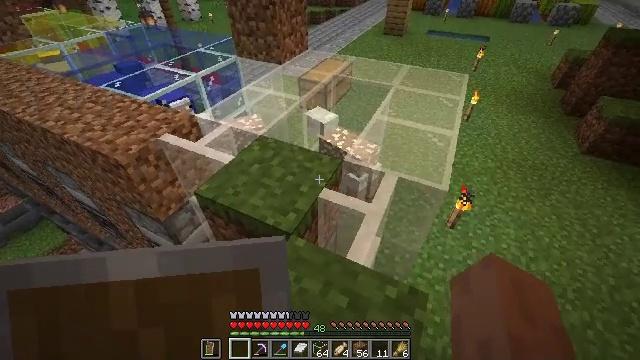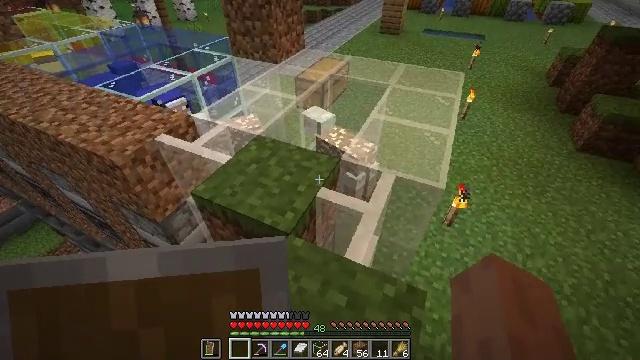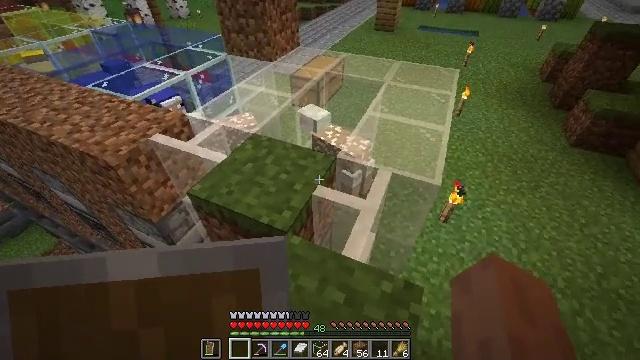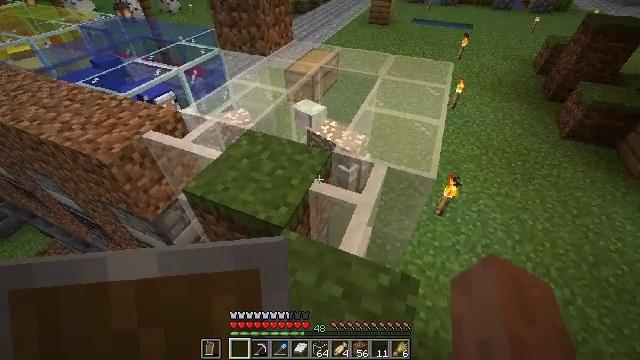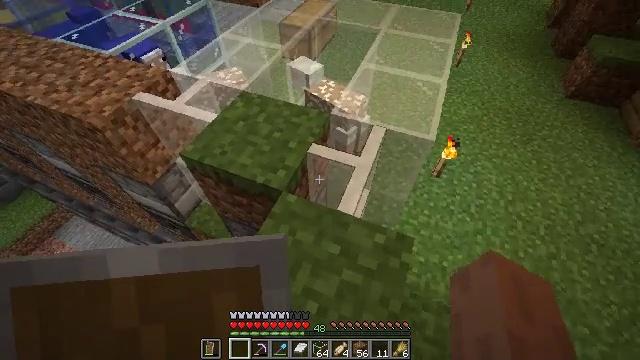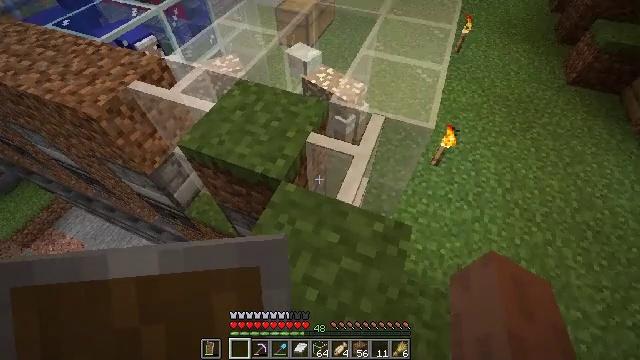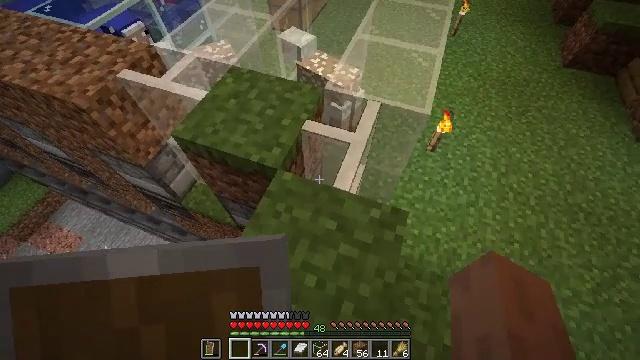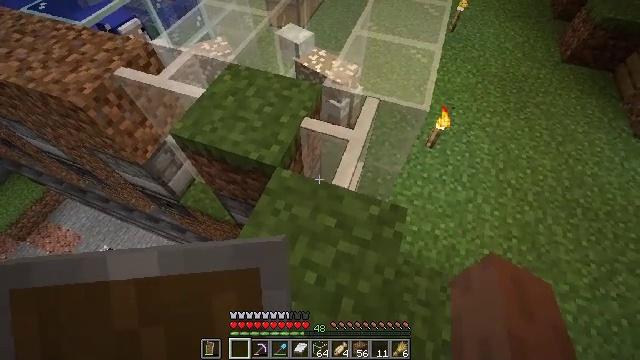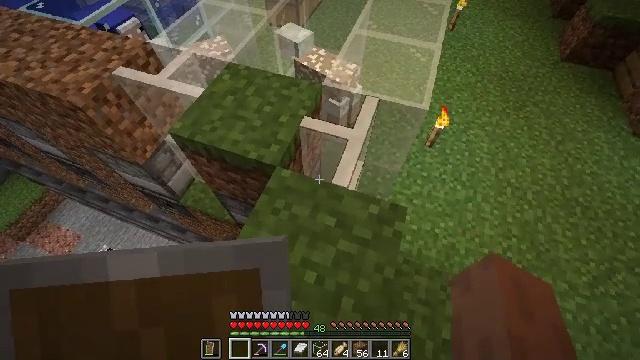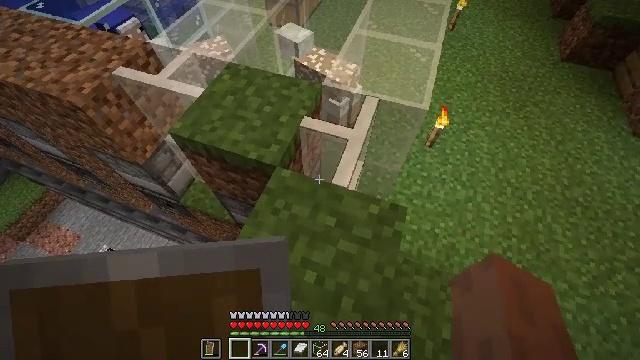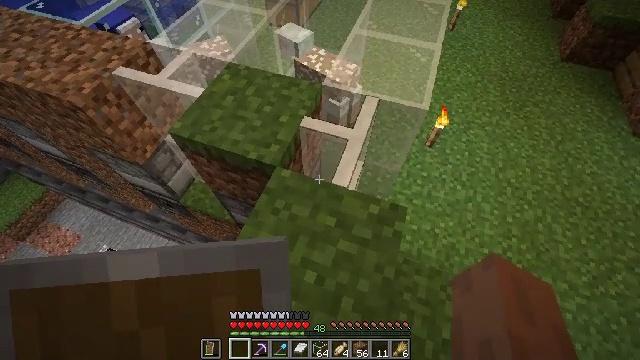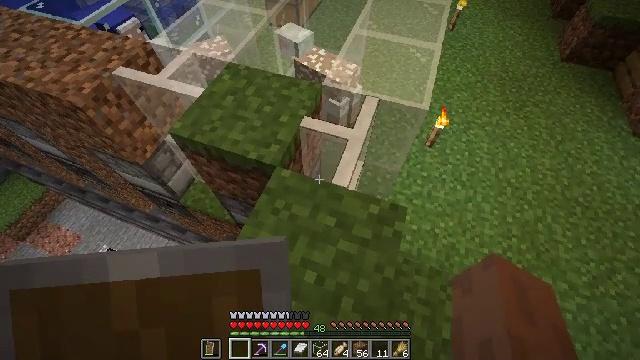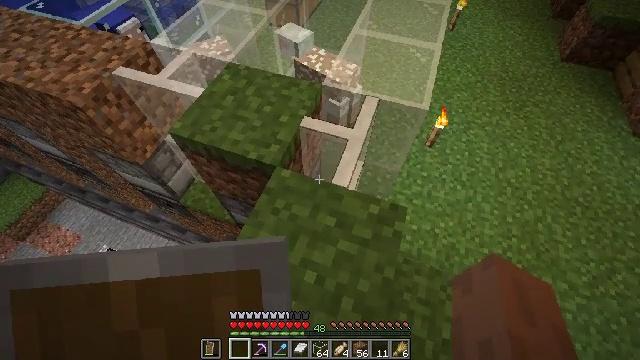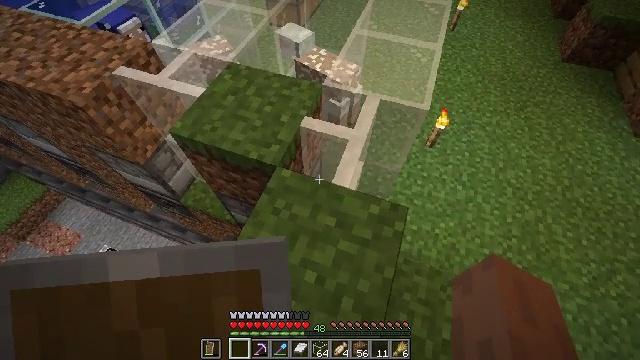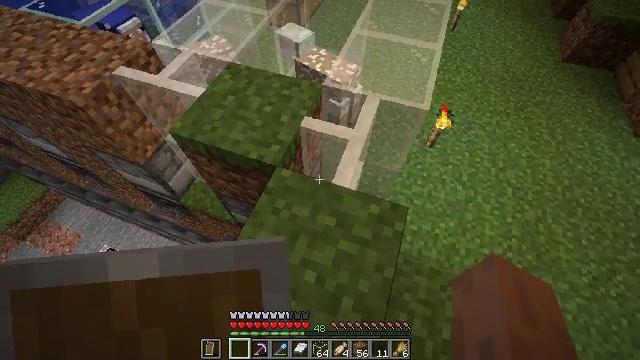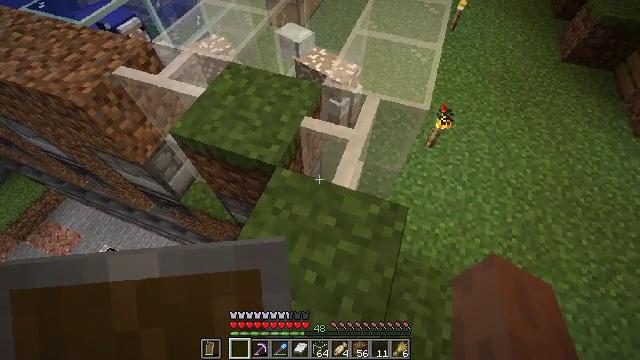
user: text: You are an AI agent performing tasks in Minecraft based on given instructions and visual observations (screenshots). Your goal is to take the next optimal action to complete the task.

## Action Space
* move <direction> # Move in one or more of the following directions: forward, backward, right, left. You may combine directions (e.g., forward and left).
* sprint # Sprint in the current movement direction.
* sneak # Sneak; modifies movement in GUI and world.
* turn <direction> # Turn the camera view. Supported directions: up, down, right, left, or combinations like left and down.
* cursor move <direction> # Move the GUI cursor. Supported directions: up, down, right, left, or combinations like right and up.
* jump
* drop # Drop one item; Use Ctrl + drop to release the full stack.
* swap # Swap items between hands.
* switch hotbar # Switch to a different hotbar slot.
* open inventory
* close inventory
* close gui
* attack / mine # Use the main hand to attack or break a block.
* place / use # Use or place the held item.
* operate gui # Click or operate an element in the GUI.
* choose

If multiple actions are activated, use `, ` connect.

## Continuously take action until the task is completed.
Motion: motion action
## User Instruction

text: Mine white stained glass pane from a window.
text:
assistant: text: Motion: no_op
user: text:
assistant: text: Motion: turn right
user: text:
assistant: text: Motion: turn right and down
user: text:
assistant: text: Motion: turn down
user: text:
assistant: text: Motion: turn down
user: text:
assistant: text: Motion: turn right and down
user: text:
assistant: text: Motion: no_op
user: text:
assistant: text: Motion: no_op
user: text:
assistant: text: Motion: no_op
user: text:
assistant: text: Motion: no_op
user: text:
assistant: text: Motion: no_op
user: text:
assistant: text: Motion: no_op
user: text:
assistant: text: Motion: no_op
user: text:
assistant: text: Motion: no_op
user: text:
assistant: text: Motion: no_op
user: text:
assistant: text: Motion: no_op
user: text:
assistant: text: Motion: no_op
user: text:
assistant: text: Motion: no_op
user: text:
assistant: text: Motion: no_op
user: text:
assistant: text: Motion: no_op
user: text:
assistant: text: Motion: no_op
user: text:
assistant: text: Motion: no_op
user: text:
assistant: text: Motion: no_op
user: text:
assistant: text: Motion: no_op
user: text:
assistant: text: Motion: no_op
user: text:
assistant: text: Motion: no_op
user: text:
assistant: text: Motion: no_op
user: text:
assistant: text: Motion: no_op
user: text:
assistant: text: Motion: no_op
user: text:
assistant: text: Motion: no_op